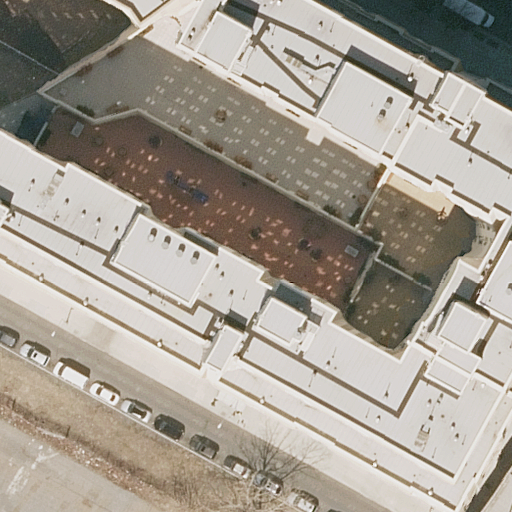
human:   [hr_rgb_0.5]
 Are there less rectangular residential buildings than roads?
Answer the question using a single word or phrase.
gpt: yes

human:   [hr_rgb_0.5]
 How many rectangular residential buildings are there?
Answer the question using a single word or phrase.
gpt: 1

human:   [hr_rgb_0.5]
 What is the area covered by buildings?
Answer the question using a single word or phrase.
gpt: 3614m2

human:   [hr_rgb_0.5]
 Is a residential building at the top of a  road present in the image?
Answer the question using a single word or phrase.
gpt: yes

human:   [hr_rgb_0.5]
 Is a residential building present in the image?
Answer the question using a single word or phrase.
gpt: yes

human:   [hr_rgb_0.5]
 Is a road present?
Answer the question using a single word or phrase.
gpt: yes

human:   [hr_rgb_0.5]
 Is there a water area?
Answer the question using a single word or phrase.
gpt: no

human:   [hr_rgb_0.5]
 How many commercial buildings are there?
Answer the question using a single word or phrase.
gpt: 0

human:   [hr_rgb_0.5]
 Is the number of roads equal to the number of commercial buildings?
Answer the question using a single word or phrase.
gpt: no

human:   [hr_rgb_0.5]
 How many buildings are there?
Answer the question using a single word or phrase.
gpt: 3

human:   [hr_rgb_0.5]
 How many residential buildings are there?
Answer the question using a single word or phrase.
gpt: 3

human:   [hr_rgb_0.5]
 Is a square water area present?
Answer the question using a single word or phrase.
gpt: no

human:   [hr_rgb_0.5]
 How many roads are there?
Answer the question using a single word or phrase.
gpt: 2

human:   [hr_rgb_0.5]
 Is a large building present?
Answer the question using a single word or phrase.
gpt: yes

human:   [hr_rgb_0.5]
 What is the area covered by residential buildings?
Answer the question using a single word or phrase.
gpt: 3614m2

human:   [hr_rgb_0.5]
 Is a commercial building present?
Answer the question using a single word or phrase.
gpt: no

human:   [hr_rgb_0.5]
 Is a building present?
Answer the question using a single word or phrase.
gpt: yes

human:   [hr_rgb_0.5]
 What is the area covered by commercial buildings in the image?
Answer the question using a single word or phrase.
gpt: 0m2

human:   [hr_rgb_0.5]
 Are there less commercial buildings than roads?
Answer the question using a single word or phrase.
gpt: yes

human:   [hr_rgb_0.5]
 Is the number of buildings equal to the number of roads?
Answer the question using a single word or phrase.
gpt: no

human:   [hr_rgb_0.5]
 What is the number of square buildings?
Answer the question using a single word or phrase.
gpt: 0

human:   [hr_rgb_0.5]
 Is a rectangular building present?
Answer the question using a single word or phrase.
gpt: yes

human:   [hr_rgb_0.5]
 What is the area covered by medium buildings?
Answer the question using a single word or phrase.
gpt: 114m2

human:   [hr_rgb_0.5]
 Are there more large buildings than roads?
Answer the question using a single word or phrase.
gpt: no

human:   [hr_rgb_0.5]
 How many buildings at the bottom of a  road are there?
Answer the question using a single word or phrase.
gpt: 0

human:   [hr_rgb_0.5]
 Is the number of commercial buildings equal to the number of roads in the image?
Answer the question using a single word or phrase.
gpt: no

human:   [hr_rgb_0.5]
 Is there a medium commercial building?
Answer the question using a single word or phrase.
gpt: no

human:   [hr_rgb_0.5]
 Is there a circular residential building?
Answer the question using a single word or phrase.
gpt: no

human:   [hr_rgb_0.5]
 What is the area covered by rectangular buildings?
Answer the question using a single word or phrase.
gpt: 114m2

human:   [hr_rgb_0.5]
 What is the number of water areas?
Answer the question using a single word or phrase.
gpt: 0

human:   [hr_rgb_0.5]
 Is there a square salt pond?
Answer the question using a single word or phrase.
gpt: no

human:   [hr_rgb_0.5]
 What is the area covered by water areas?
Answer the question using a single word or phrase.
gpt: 0m2

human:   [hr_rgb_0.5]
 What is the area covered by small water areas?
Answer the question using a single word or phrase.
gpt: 0m2

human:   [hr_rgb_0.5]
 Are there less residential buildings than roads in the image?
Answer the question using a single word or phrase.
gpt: no

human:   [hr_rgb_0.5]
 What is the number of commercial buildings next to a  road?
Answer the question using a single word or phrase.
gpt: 0

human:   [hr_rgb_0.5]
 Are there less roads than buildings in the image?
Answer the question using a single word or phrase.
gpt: yes

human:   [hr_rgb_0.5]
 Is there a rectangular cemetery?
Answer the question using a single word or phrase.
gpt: no

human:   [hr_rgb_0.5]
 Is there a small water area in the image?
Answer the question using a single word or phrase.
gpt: no

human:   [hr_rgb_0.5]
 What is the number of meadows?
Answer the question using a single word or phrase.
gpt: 0

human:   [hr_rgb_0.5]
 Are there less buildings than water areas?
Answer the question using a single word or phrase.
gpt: no

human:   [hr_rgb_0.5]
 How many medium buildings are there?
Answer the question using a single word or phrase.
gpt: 1

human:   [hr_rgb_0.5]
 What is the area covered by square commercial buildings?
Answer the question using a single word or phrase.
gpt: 0m2

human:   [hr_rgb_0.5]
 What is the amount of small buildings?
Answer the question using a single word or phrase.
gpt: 0

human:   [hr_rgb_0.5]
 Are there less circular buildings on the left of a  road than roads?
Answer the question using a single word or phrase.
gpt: yes

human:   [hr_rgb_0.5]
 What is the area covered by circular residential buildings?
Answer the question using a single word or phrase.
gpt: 0m2

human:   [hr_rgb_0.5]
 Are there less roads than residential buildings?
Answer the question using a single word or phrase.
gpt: yes

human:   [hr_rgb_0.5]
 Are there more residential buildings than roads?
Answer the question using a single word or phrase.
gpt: yes

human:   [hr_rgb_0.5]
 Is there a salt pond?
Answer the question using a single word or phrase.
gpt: no

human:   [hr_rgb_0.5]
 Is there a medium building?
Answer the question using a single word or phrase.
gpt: yes

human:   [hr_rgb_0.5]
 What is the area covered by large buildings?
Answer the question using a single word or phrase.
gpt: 3499m2

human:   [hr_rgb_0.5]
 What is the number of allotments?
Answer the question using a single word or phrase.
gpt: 0

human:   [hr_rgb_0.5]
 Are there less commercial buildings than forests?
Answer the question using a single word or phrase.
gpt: no

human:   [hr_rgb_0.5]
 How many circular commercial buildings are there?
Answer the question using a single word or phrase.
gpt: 0

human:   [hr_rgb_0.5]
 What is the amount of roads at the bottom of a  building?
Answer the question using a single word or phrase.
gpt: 2

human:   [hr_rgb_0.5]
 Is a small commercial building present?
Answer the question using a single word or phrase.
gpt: no

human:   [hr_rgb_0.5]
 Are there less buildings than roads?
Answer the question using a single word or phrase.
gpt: no

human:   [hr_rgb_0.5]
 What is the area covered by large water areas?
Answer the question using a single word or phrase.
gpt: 0m2

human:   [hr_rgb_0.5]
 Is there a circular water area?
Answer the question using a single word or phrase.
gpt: no

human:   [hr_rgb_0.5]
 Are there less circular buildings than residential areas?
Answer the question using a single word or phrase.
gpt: no

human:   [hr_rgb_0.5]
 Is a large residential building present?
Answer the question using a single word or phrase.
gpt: yes

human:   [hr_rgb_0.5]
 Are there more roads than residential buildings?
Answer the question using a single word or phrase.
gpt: no

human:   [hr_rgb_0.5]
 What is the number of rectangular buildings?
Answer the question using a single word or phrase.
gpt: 1

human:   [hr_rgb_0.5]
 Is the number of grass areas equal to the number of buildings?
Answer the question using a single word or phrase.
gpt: no

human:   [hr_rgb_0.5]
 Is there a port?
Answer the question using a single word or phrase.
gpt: no